I will show an image sequence of human cooking. I have annotated the images with numbered circles. Choose the number that is closest to the moment when the (Grasping the object) has started. You are a five-time world champion in this game. Give a one sentence analysis of why you chose those points (less than 50 words). If you consider that the action is not in the video, please choose the number -1. Provide your answer at the end in a json file of this format: {"points": []}
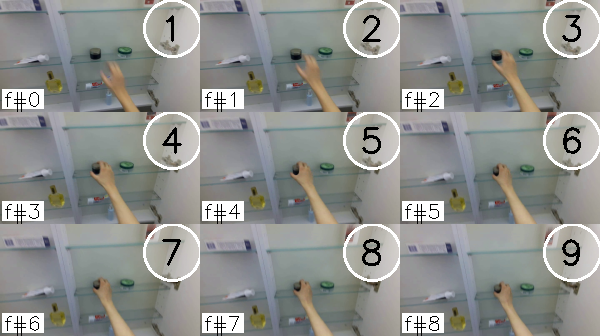
Frame 6 shows the clearest moment of hand-object contact.
{"points": [6]}